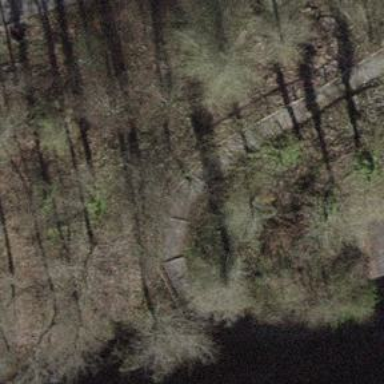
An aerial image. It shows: Unpaved steps.